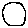
Label: circle